Question: In my project, I have a problem with its dependency hierarchy. I use a library (<URL> in my code, and I have another 3rd party library which also uses WriteableBitmapExtensions. Only the other library is strongly tied to a specific, older version, and my code needs the functionality in its latest version.
Here's a depiction of the dependencies:
There are similar questions & solutions but they resolve it with assembly binding at runtime via a config file, but I don't think this is compatible for a Silverlight application.
<URL>
<URL>
<URL>
<URL>
So is there a way to resolve these different versions of assembly dependencies in a Silverlight context? If there isn't, I figure my options are:
1) Most likely I can convince the vendor of the 3rd party library to update to use the latest version of WriteableBitmapExtensions, but I'd prefer to not be dependent on them keeping it up-to-date. Especially since the WriteableBitmapExtensions project is still being updated and we're often taking advantage of their new features.
2) Since WriteableBitmapExtensions is open-source, I suppose I can recompile its source as a new assembly "MyWriteableBitmapExtensions" and use that in my source code. But I'll run into this issue again if two 3rd party libraries reference different versions of WriteableBitmapExtensions.
I suspect I'll be going with option 2, but I'd like to know if there's a better way of doing this (like the runtime assembly binding in the other questions) before I commit/refactor. Thanks!
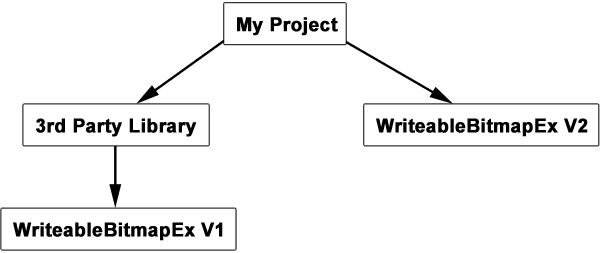
Answer: As I've said in my comment, Option 1 should be readily available because "v1" is actually a "pre beta" version.
If there is a delay in the 3rd party vendor releasing a build using a non-beta version, your Option 2 is your next option. Just make sure you use a completely new identity for your build of 'MyWriteableBitmapExtensions': specifically use a different AssemblyName, FileName, Strong Name Signature and any GUIDs used for identity, including for COM.
If you didn't need the new functionality or if the v2 was backward compatible with v1, assembly binding would still be the preferable option -- though I now agree true assembly binding is probably unavailable in Silverlight because the whole System.Configuration namespace is missing from Silverlight (except for two enumerations in 'System.Configuration.Assemblies').
Nevertheless, another option is to adjust the latest source code so that it produce something that is backward compatible to v1, perhaps breaking the v2 features if you have to -- in such a way the v2 features can still be used, just with a recompile, now the original identity (AssemblyName, FileName, Strong Name Signature, etc.). Then you should be able to use the one assembly for both scenarios again.